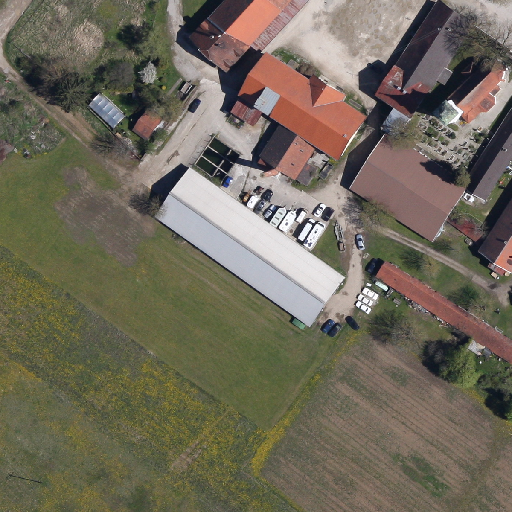
Referring expression: vehicle driving on the road